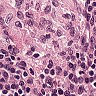
Metastatic tissue present: no